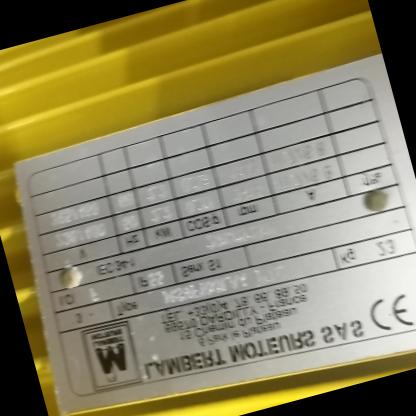
Klasa: tabliczka-znamionowa